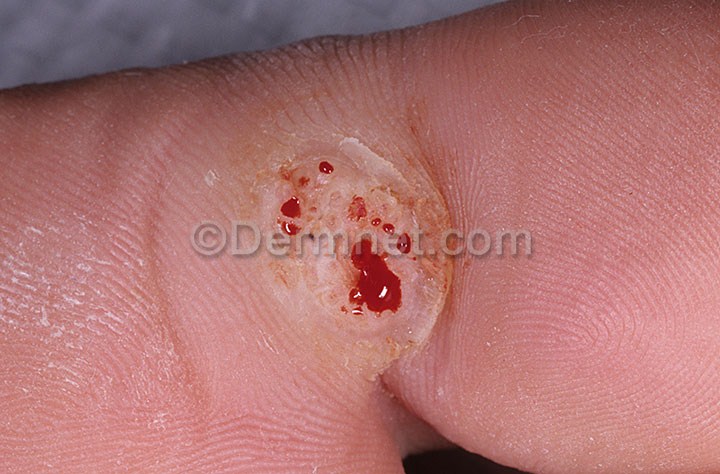
Disease: Warts Molluscum and other Viral Infections